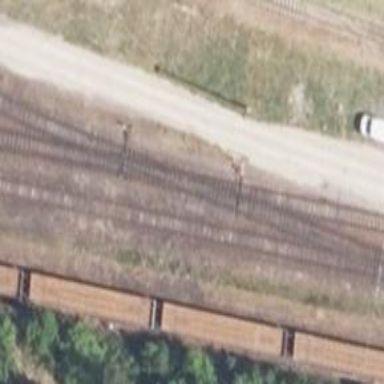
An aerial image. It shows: Railway switch.